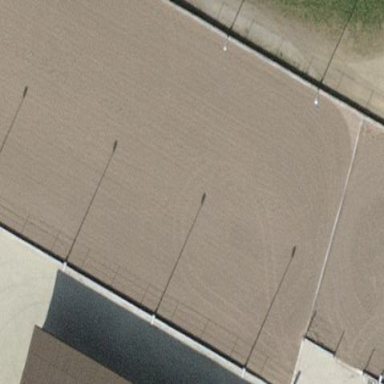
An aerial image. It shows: Equestrian pitch for leisure land use.